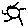
Label: sun